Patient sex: M
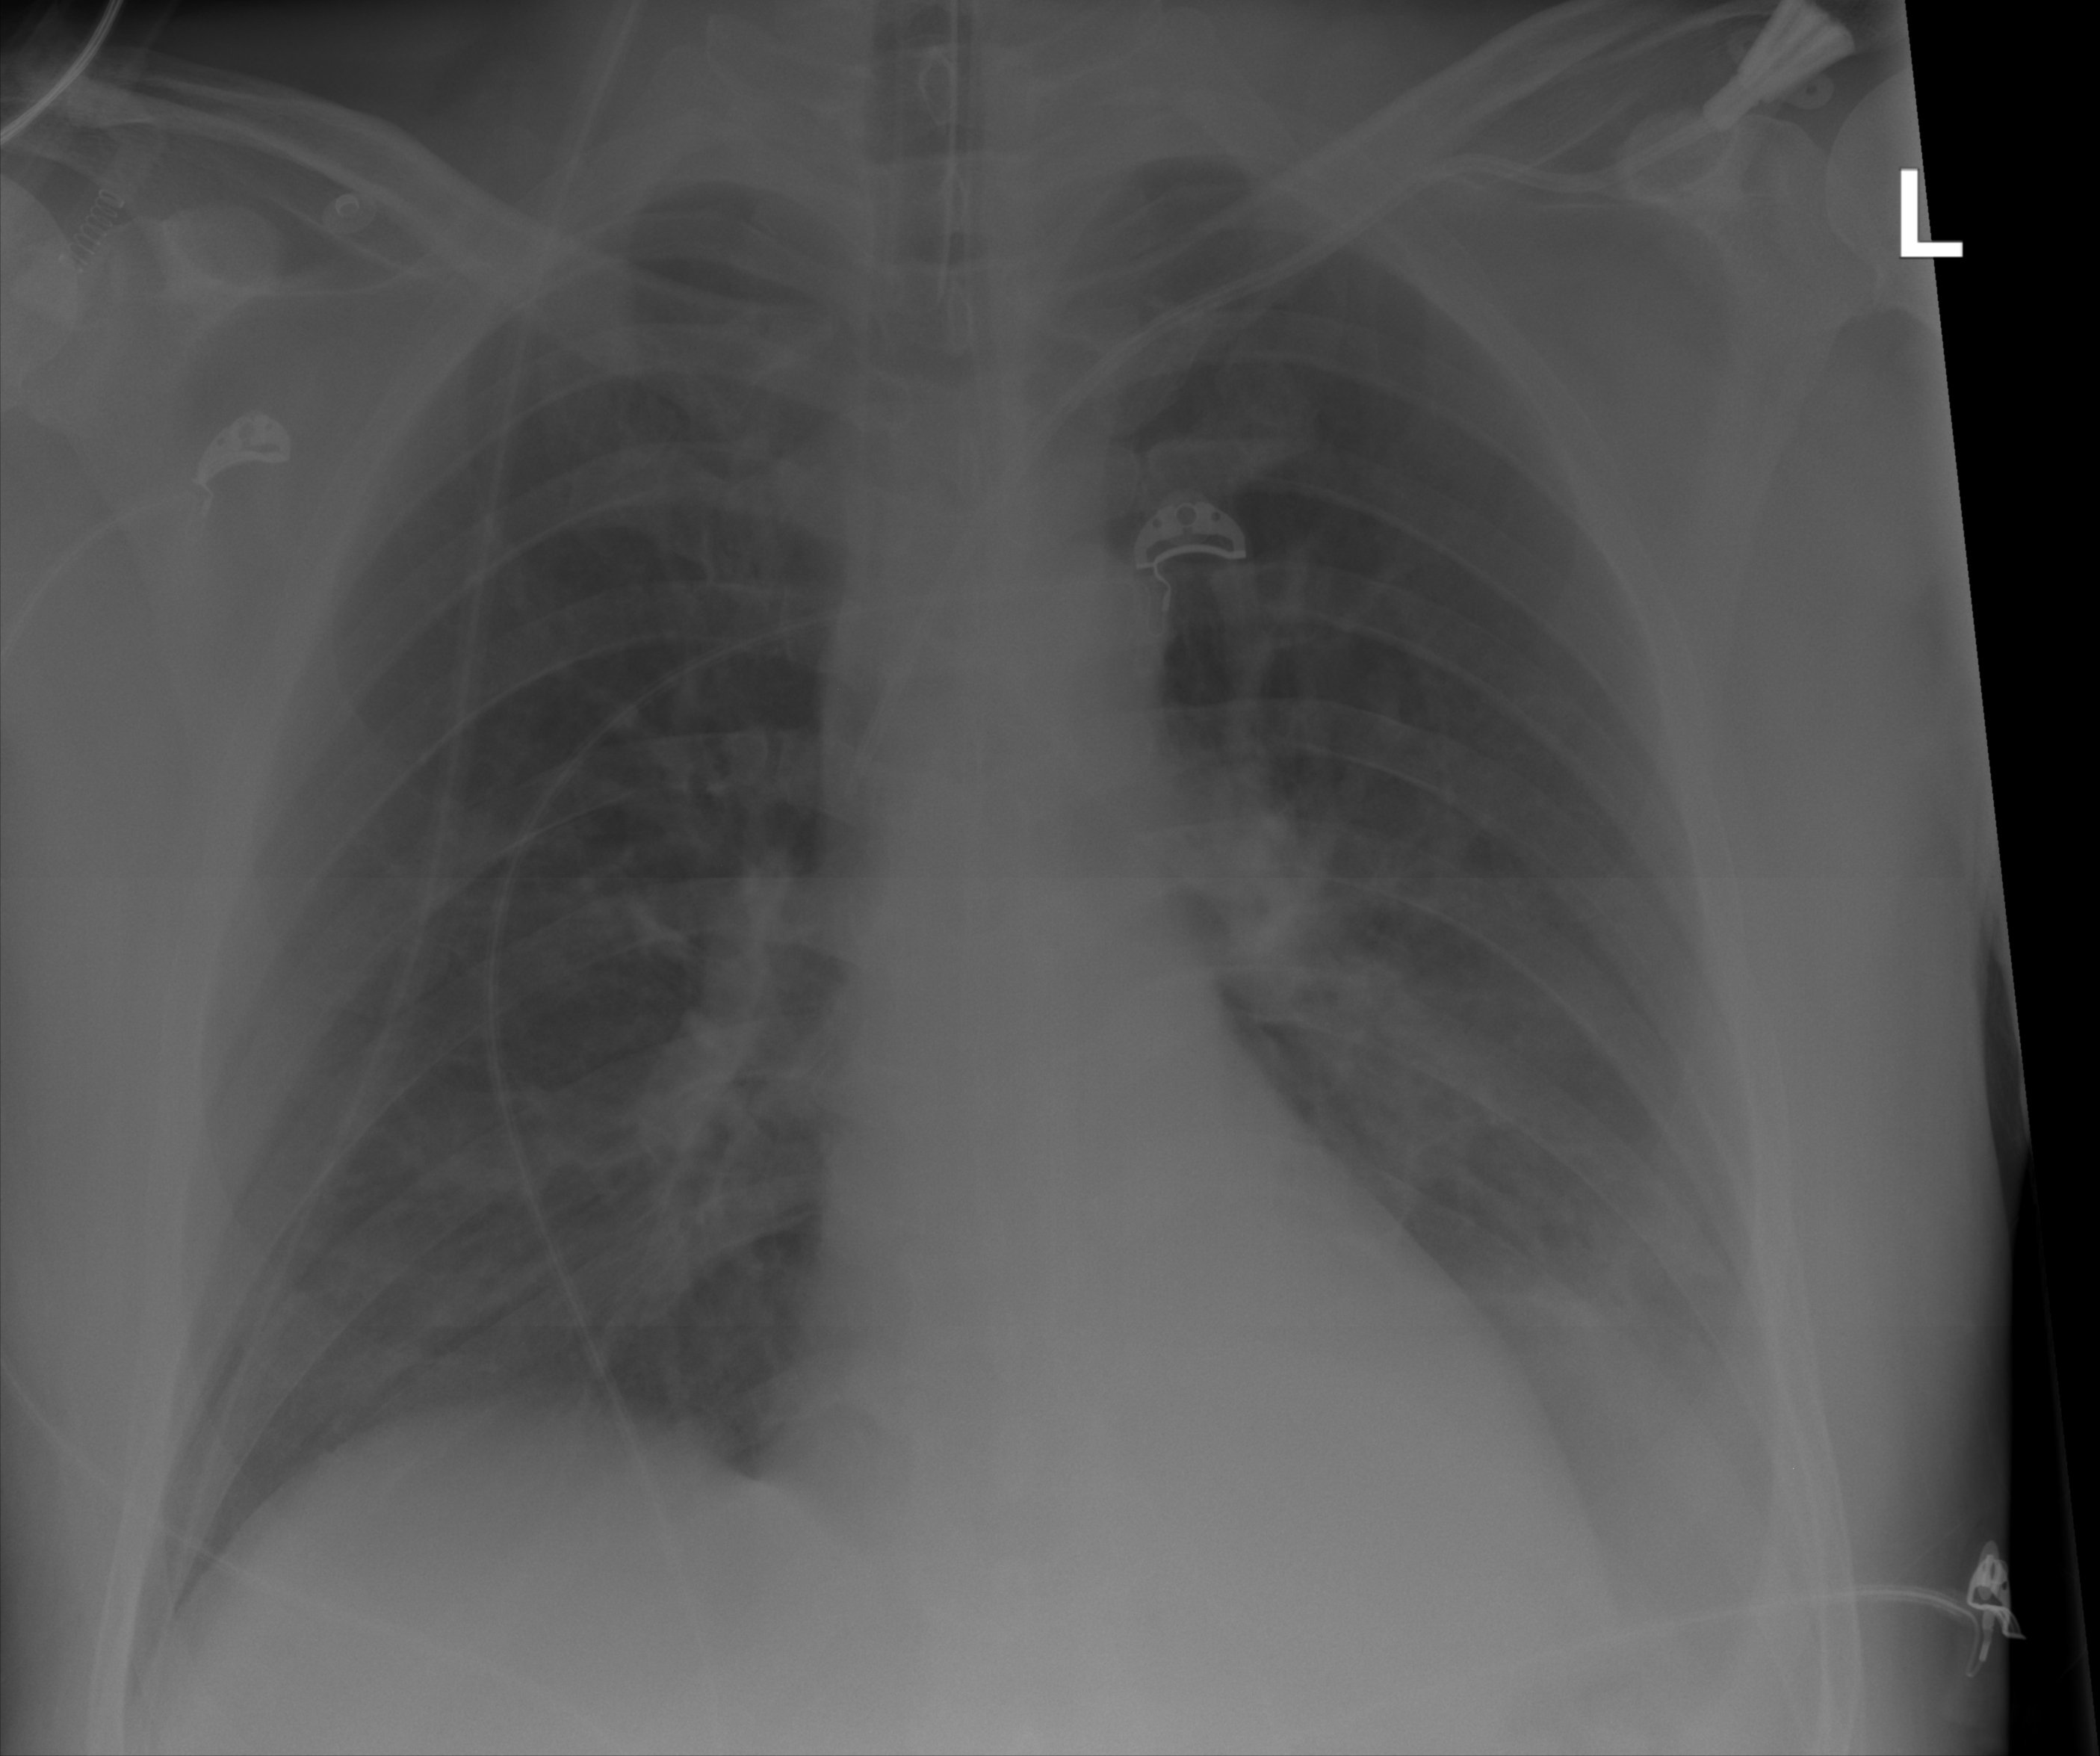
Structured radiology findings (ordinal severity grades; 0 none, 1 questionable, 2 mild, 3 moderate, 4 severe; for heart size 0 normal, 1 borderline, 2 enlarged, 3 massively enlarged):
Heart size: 0
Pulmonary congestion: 2
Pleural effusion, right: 0
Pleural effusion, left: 2
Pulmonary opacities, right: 1
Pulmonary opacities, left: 1
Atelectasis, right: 0
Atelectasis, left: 2